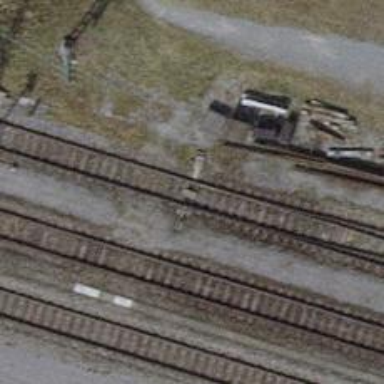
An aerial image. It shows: Railway switch.